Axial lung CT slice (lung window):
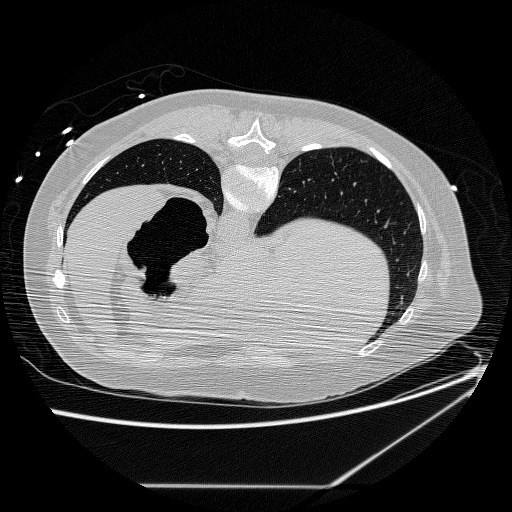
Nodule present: no